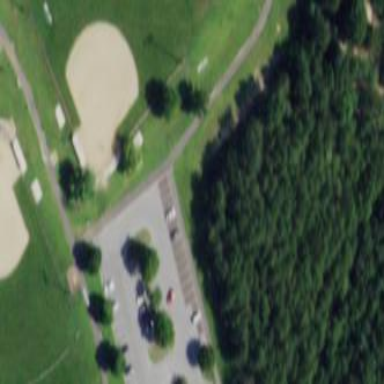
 designed for leisure and sports activities."